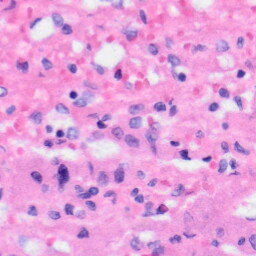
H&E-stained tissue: Liver